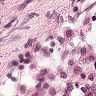
Metastatic tissue present: no